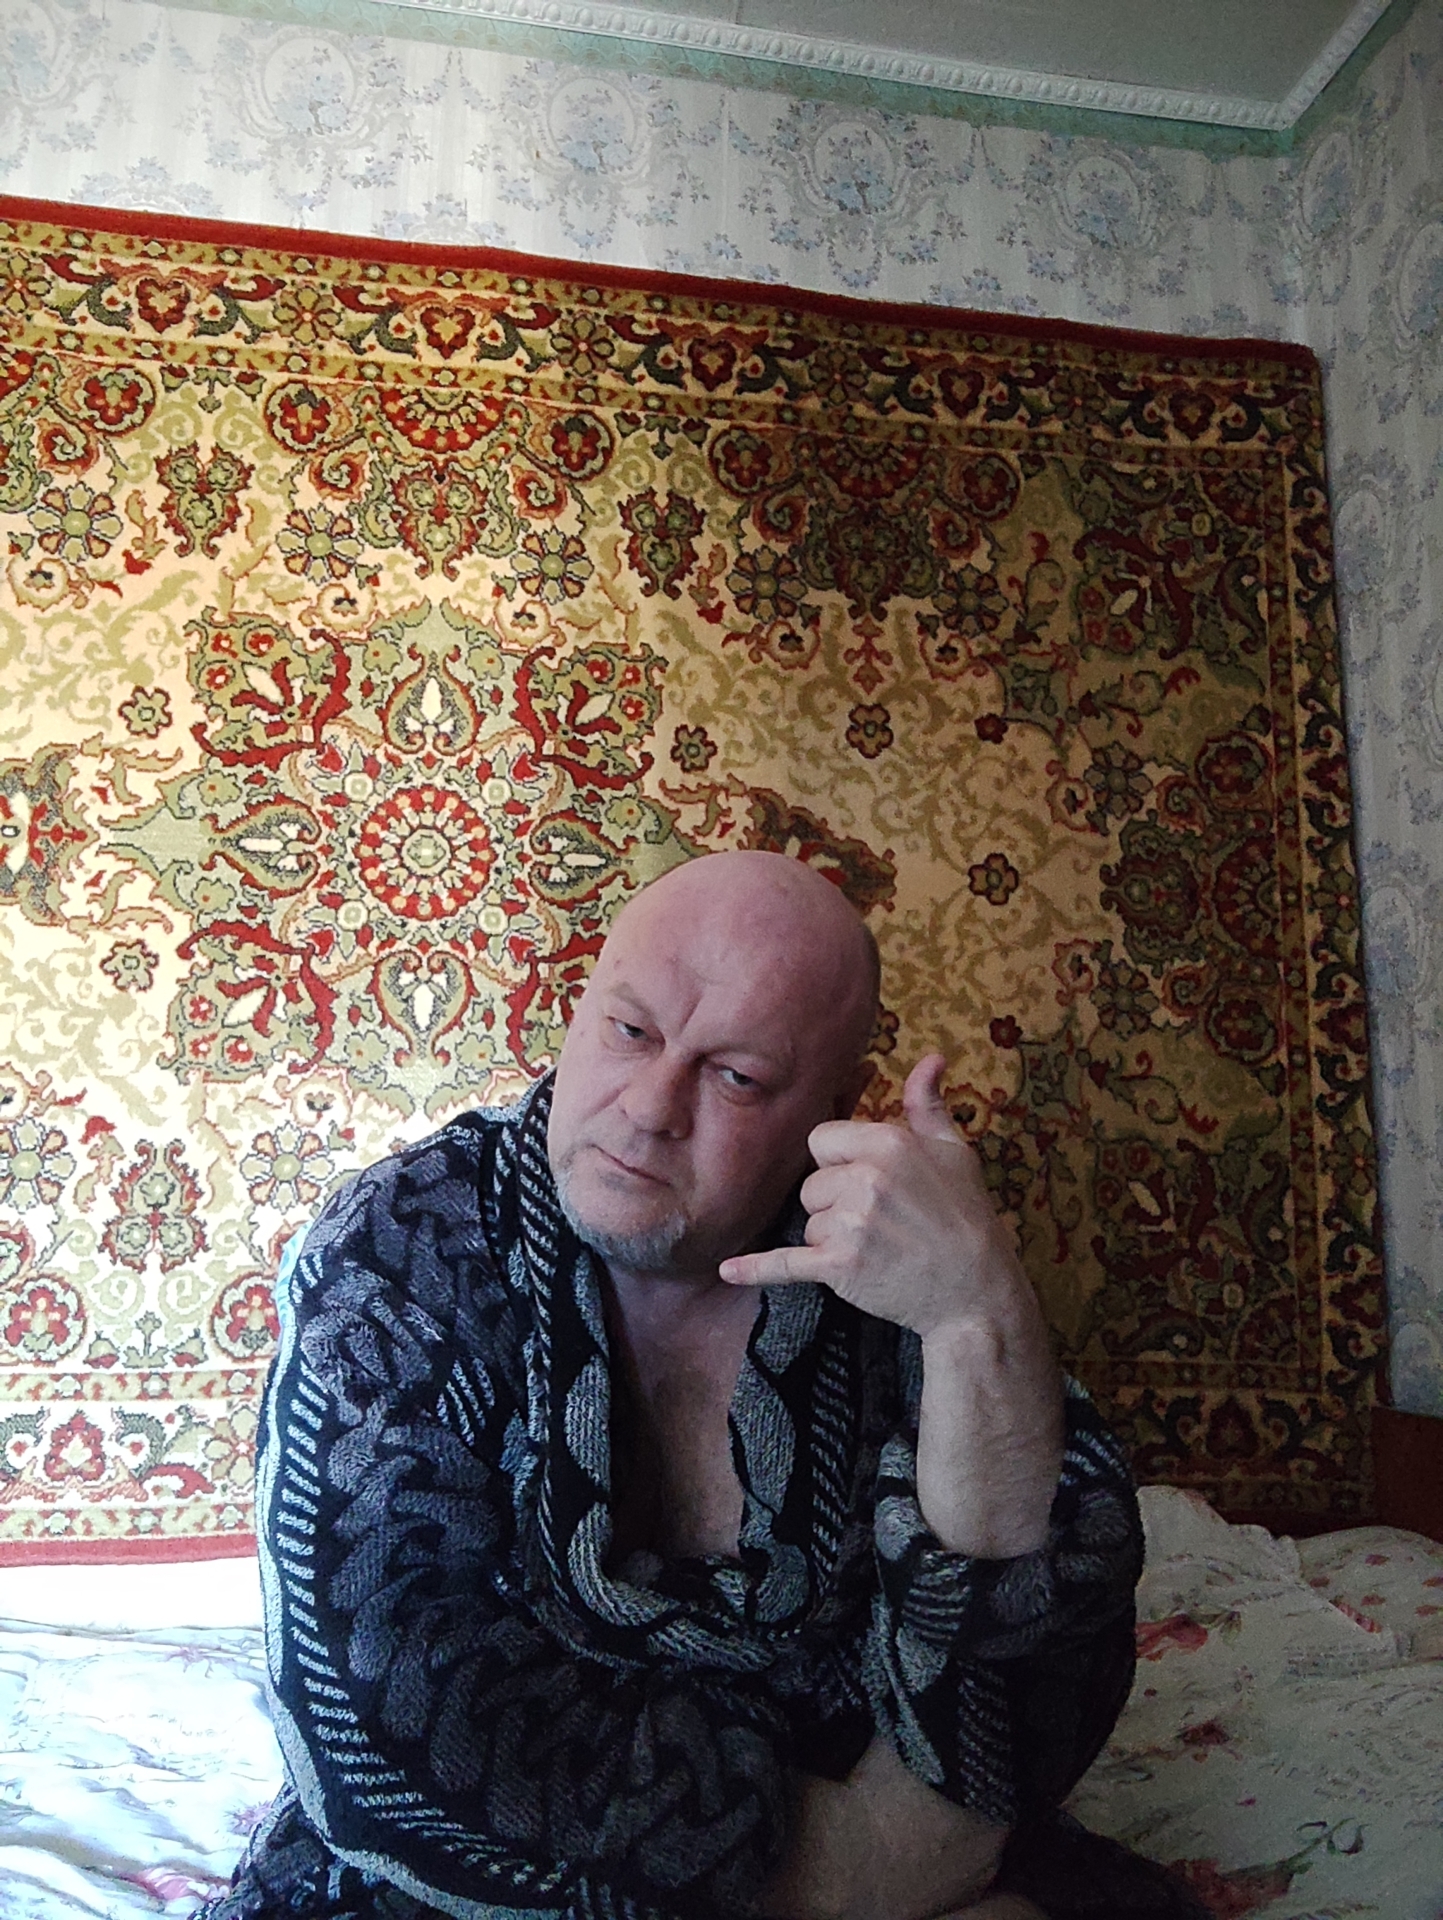
Label: clear